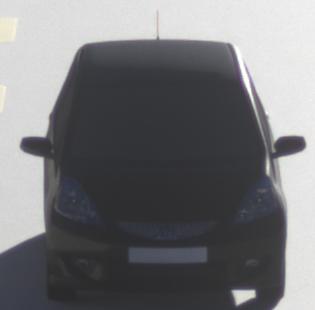
Make: Honda
Model: Jazz 1.2
Detailed model: Jazz (III) (11/08 - 04/11)
Model produced from: 2008/11
Model produced until: 2010/10
Doors: 5
Color: black
Road condition: dry road
Daytime: sunrise or sunset
Contrast: high contrast